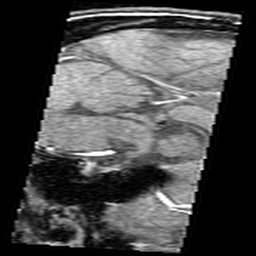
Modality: angio
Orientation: sagittal
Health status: ill
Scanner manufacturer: siemens
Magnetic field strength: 1.5 T
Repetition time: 0.04 s
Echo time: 0.00709 s